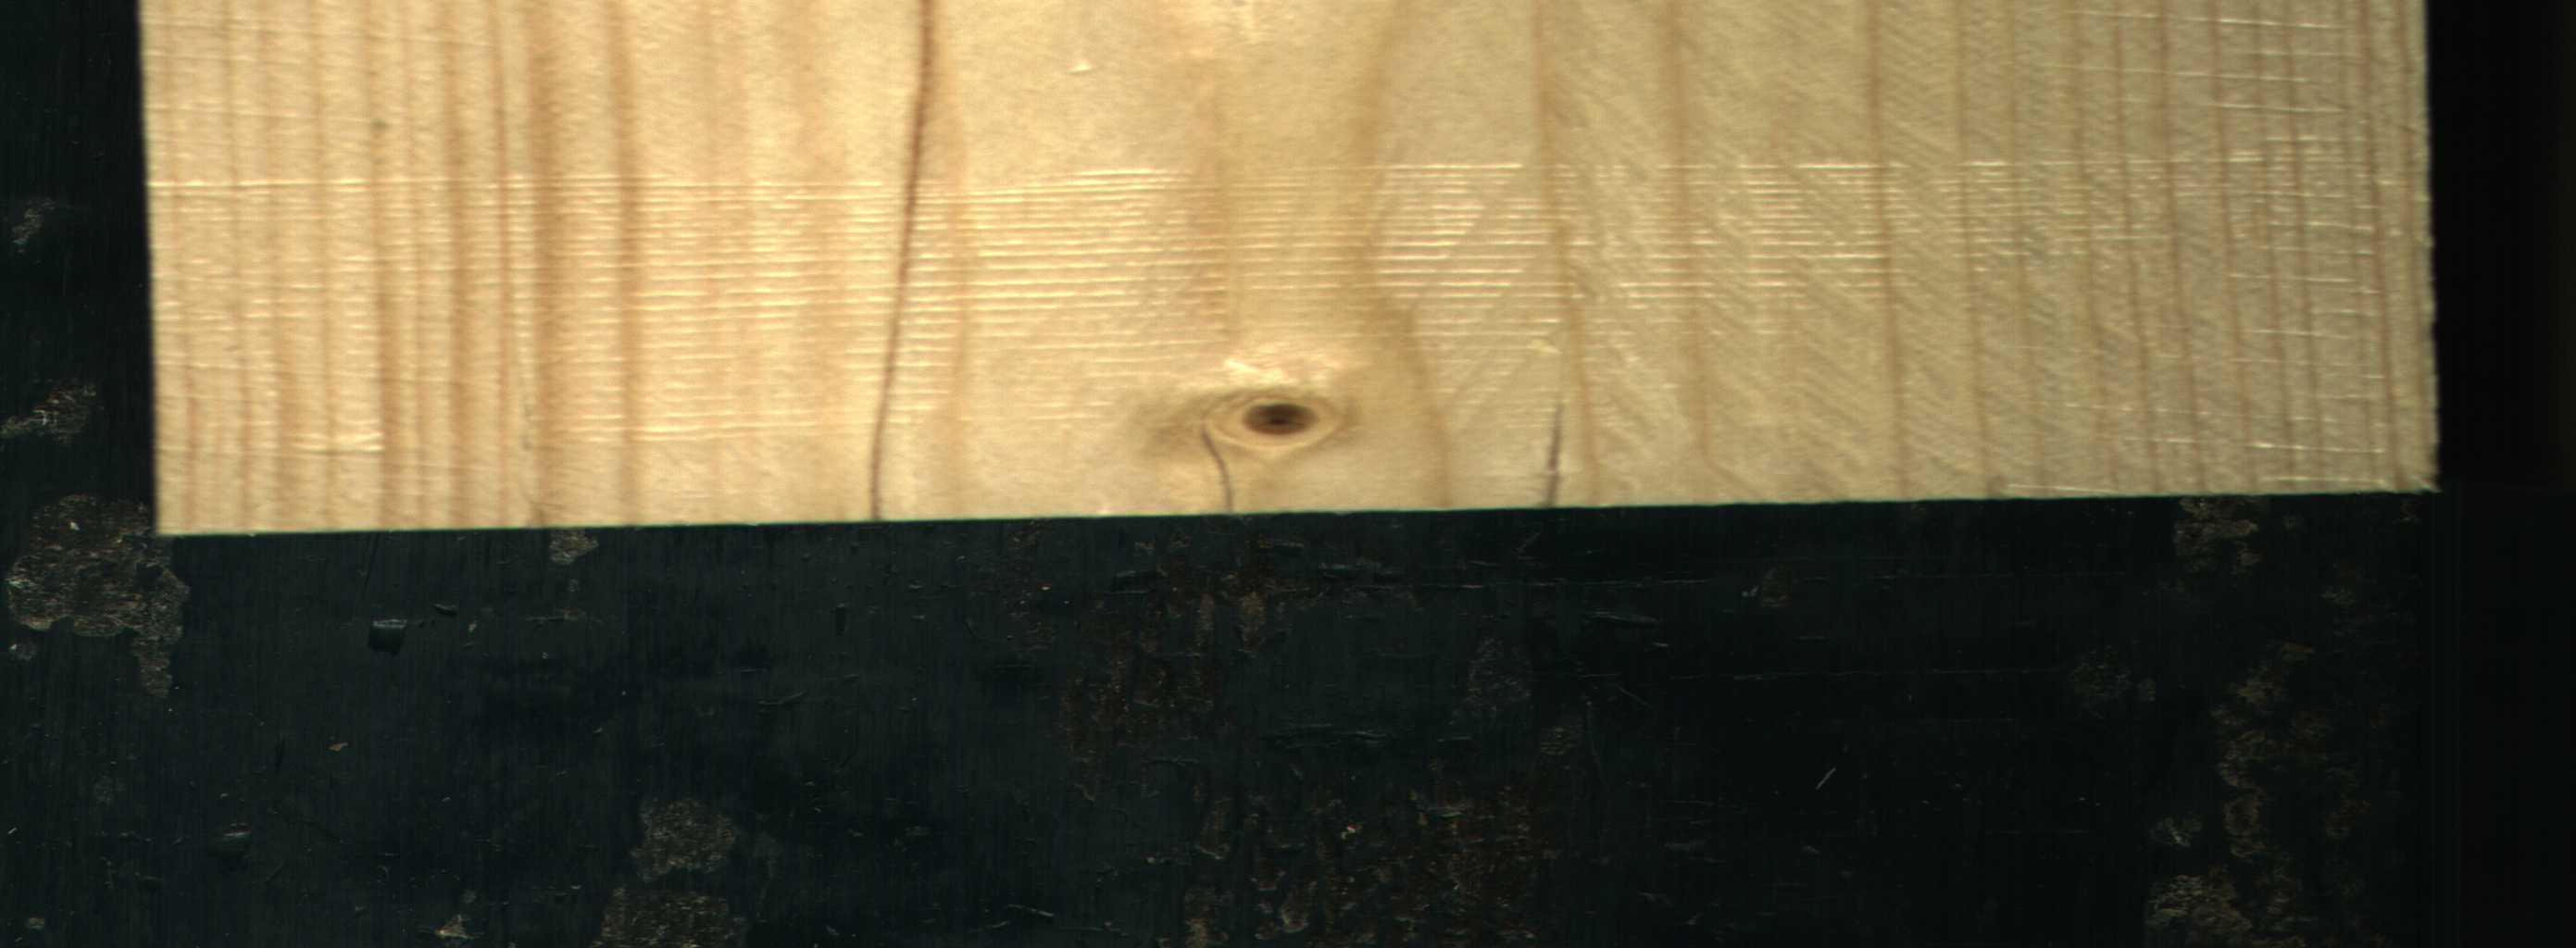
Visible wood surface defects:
resin
resin
resin
Live_Knot